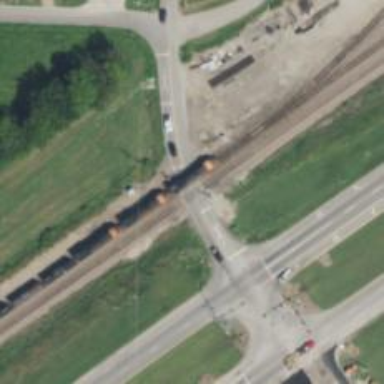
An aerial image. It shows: Level crossing along the railway.